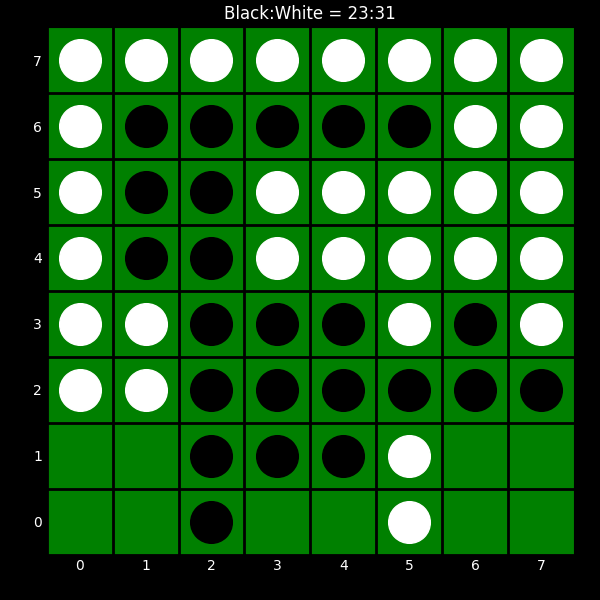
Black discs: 23
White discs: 31